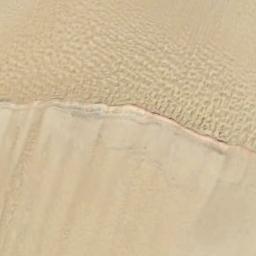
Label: desert